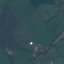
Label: Pasture